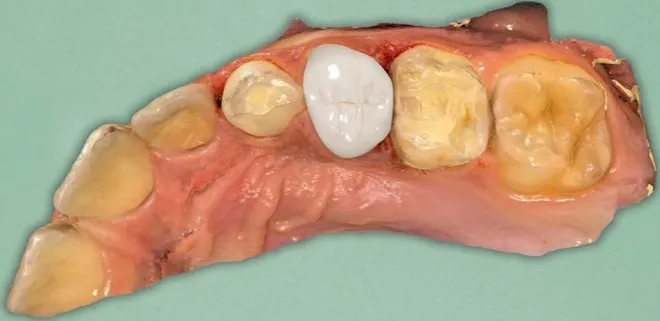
Digital image from the CEREC SW 4.6. The digital restoration seated.
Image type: radiology (ct)